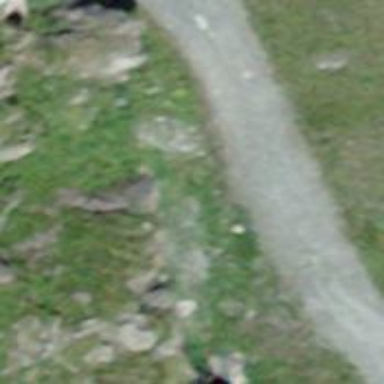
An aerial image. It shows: Unpaved track with grade 3 surface.